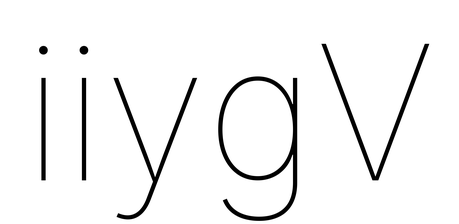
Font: Inter_Thin